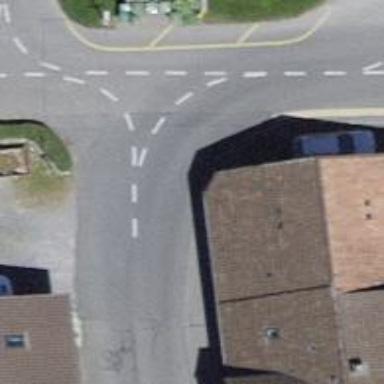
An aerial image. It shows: Post box.